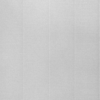
Label: dusty